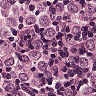
Metastatic tissue present: yes